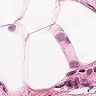
Metastatic tissue present: no